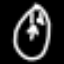
Label: clock